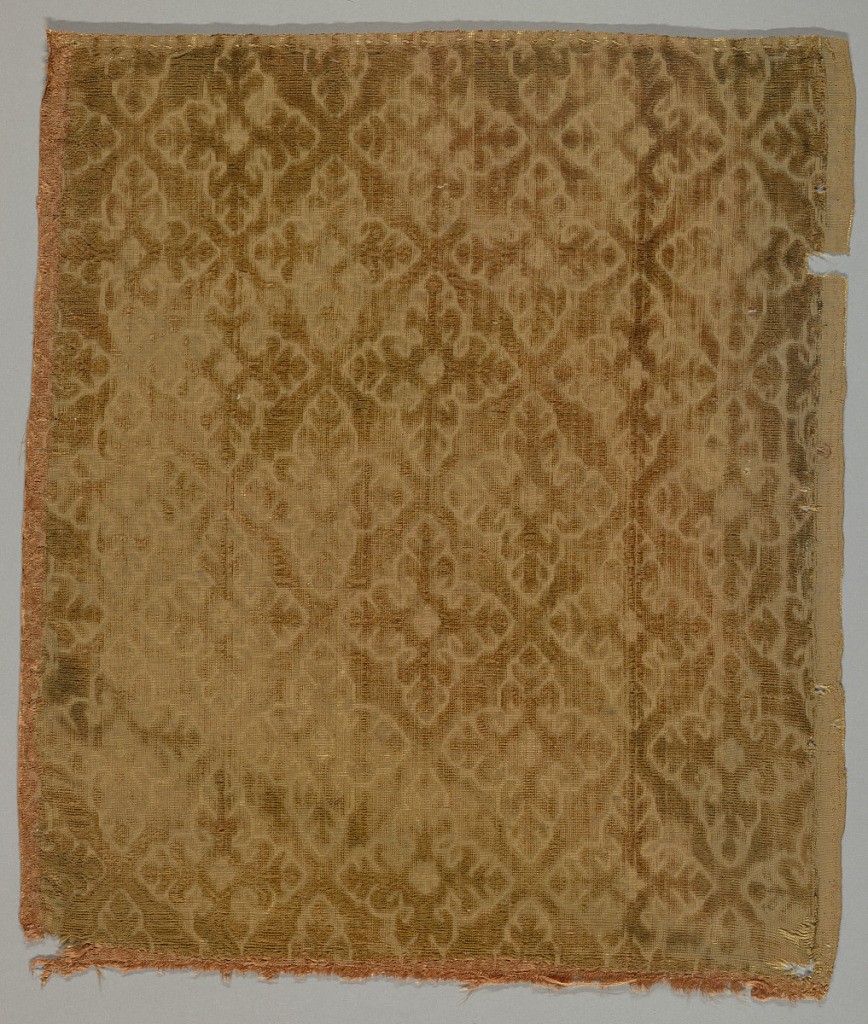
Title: Fragment
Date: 17th century
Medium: silk Technique: supplementary warp forming raised pile in plain weave foundation (velvet)
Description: Diamond grid containing quatrefoils in tan.